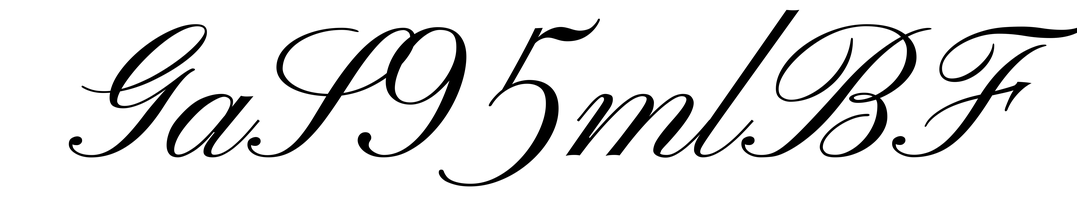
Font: PinyonScript-Regular